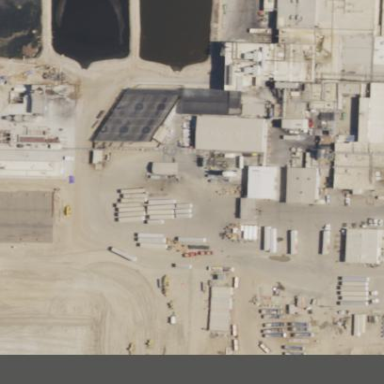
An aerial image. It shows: Industrial area with cold storage facility.